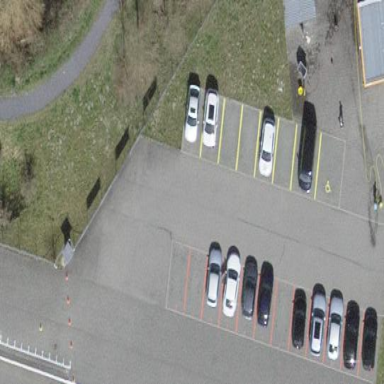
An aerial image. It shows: Parking area with surface.